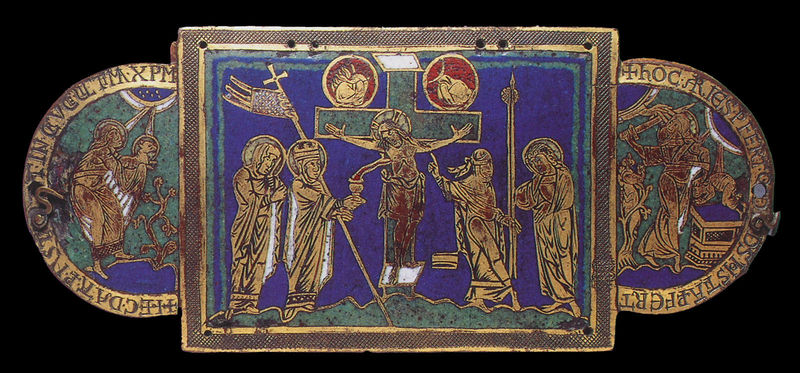
Titel: Hostiengefäß aus Hildesheim
Institution: Cleveland, The Cleveland Museum of Art
Schlagwörter: blau, himmel, grün, geste, schmuck, türkis, gürtel, rot, johannes, gold, kelch, schrift, stab, fahne, lanze, inschrift, metall, schnalle, gefäß, blut, kreuz, rechteck, buchstaben, heiligenschein, christus, jesus, kreuzigung, maria, blech, email, sakral, latein, emaile, emaille, attribute, christut, maria johannes, sterne himmel, hintergeund, attribuute